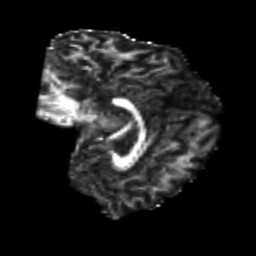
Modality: FA
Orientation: sagittal
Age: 20
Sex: male
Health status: healthy
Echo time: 0.074 s